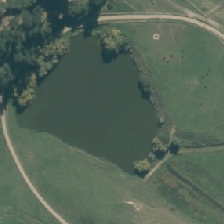
Land cover: lake_pond